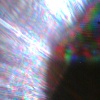
Label: sunburn